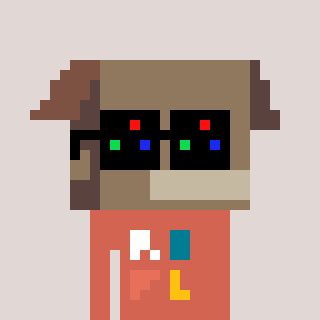
a pixel art character with square black sunglasses, a box-shaped head and a peachy-colored body on a warm background